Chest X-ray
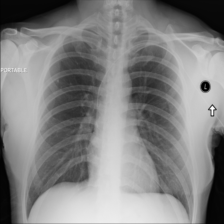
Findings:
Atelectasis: negative
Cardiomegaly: negative
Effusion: negative
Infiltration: negative
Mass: negative
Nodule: negative
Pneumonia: negative
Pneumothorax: negative
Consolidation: negative
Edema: negative
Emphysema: negative
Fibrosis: negative
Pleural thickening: negative
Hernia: negative